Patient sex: F
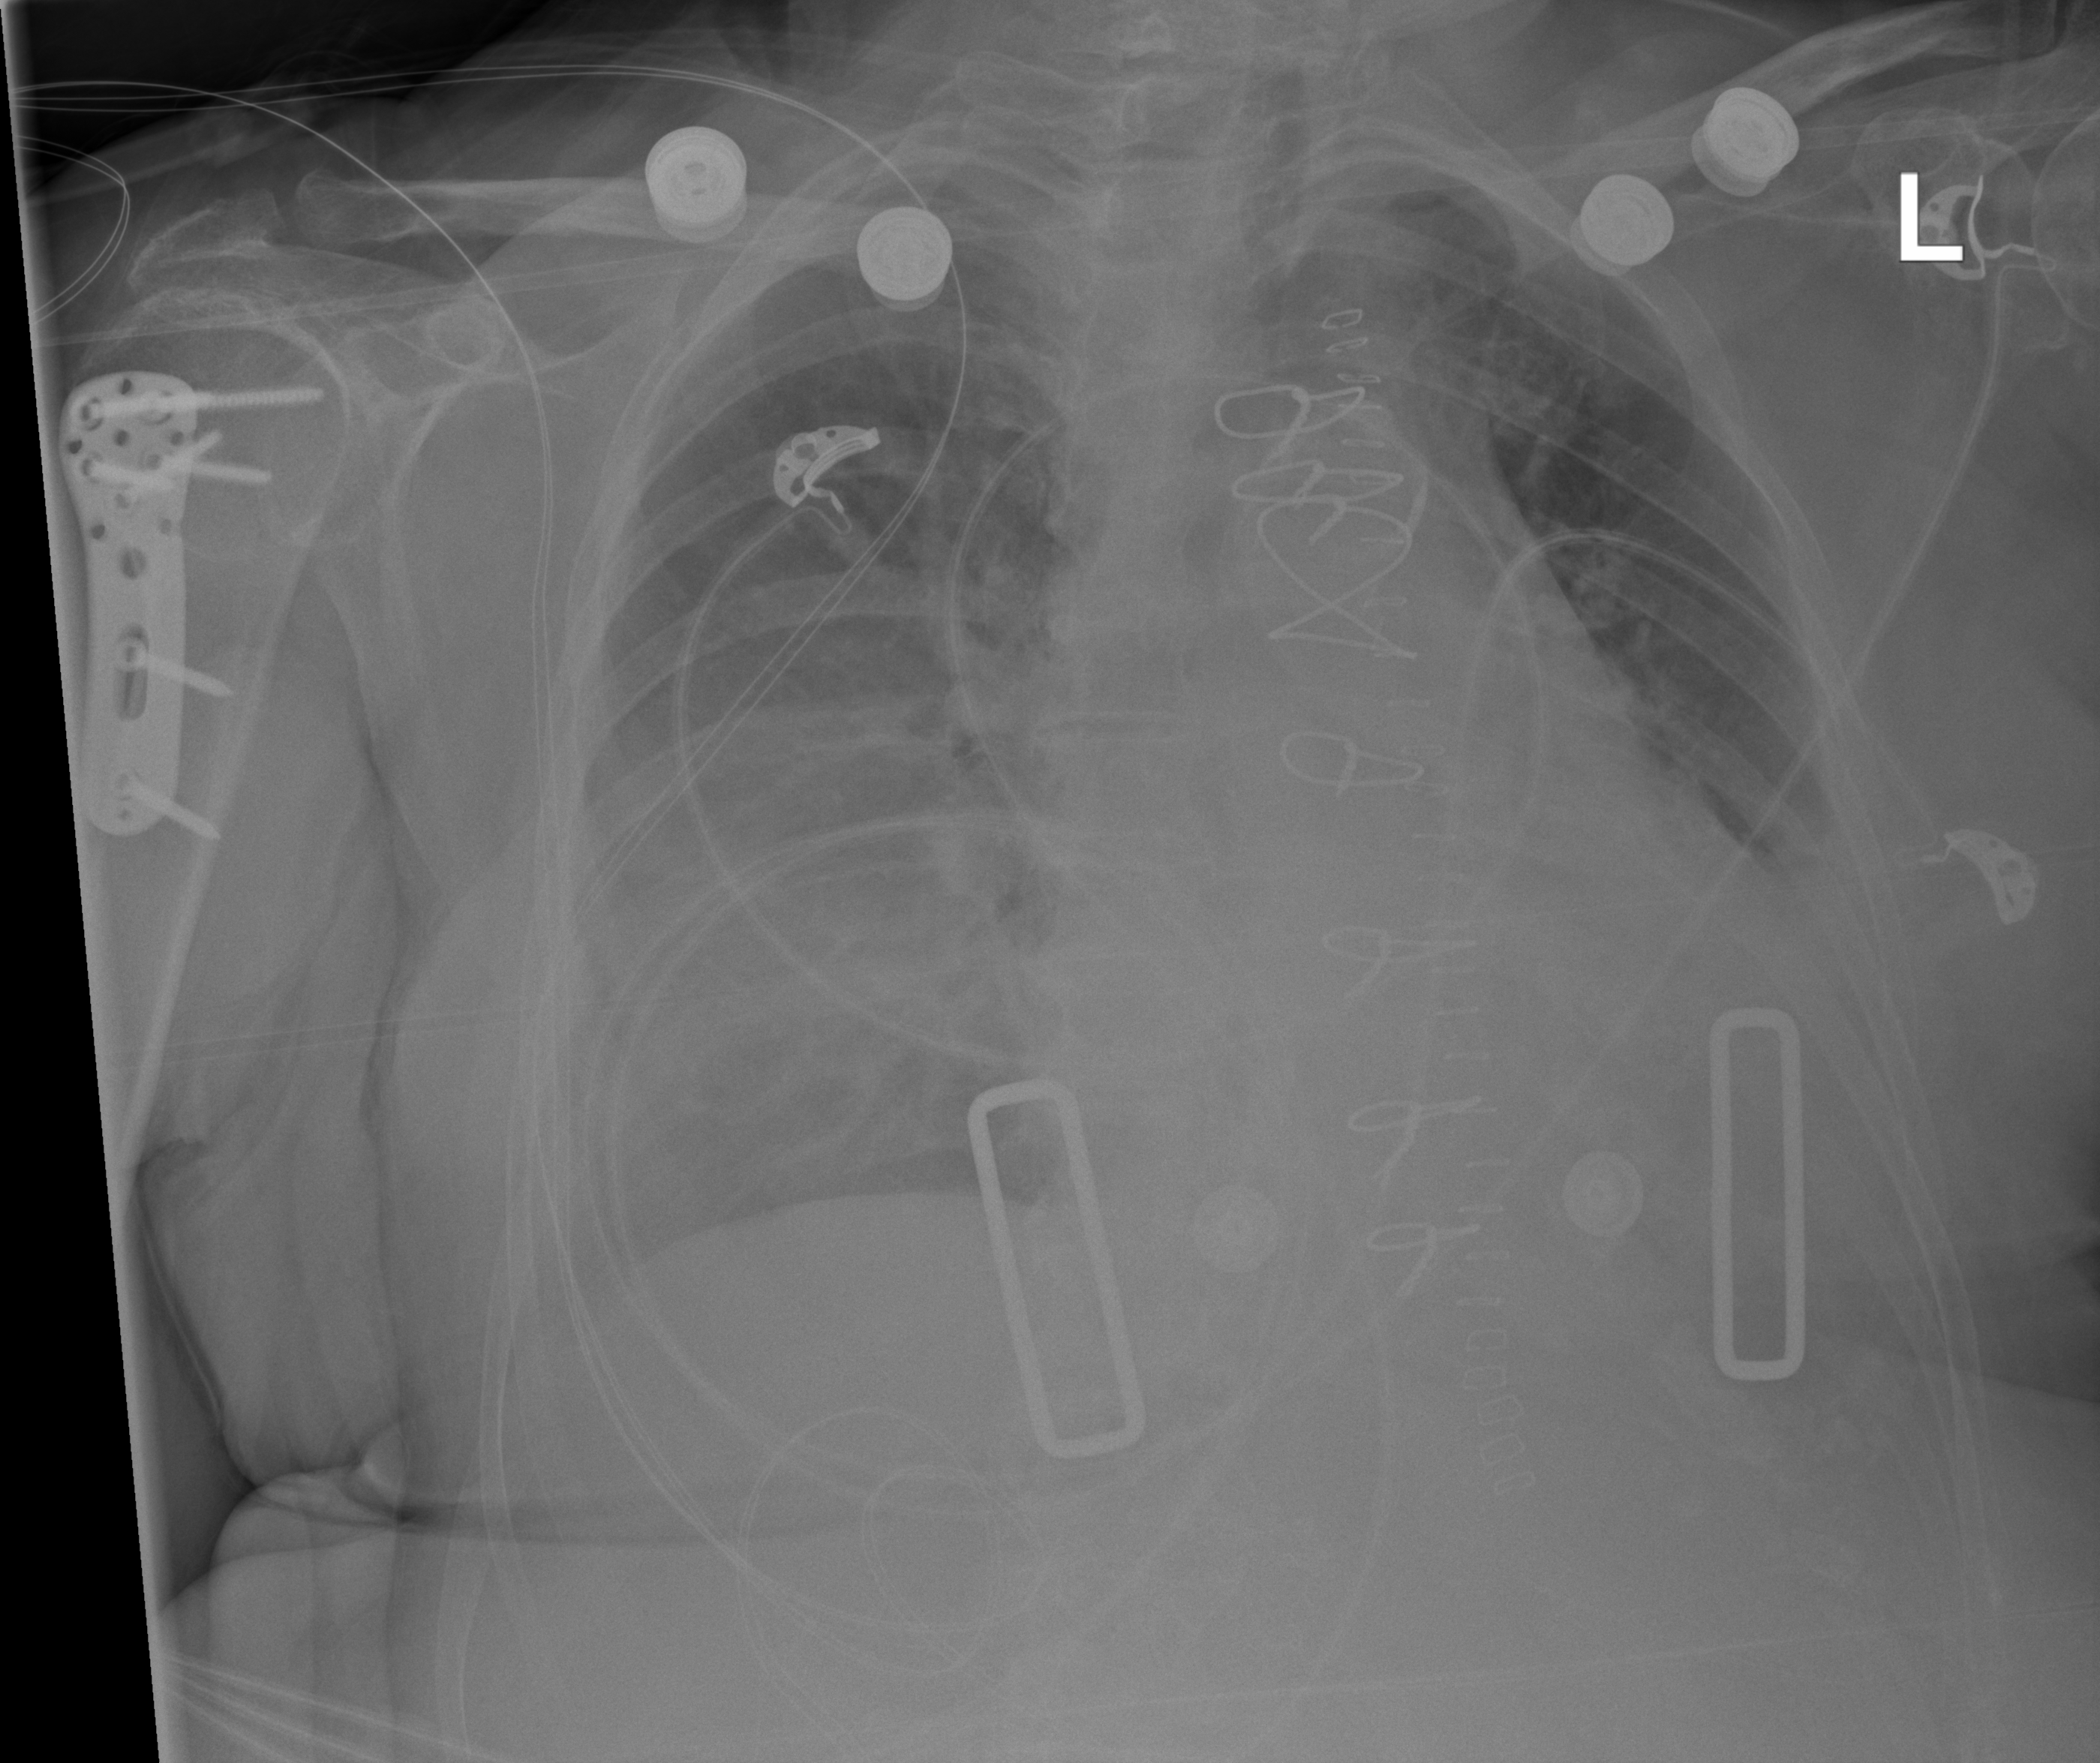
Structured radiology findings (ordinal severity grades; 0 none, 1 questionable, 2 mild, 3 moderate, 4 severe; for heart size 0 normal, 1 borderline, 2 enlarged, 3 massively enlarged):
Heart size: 2
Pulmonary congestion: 2
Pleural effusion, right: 2
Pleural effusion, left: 2
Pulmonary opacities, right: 2
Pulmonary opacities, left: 0
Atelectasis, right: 2
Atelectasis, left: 2